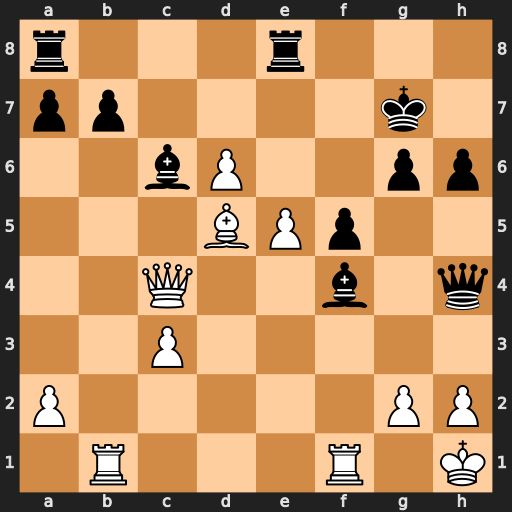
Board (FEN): r3r3/pp4k1/2bP2pp/3BPp2/2Q2b1q/2P5/P5PP/1R3R1K
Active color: w
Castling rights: -
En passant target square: -
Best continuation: Rxf4 Qxf4 Qxf4